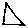
Label: triangle